Question: I am having a problem with crystal reports because the records are not being displayed correctly. Below is the screenshot of the comparison between the crystal report output and the query from the database.

I would like to ask for a work-around or solution to this. I tried deleting the object and placing it again but it didn't work.
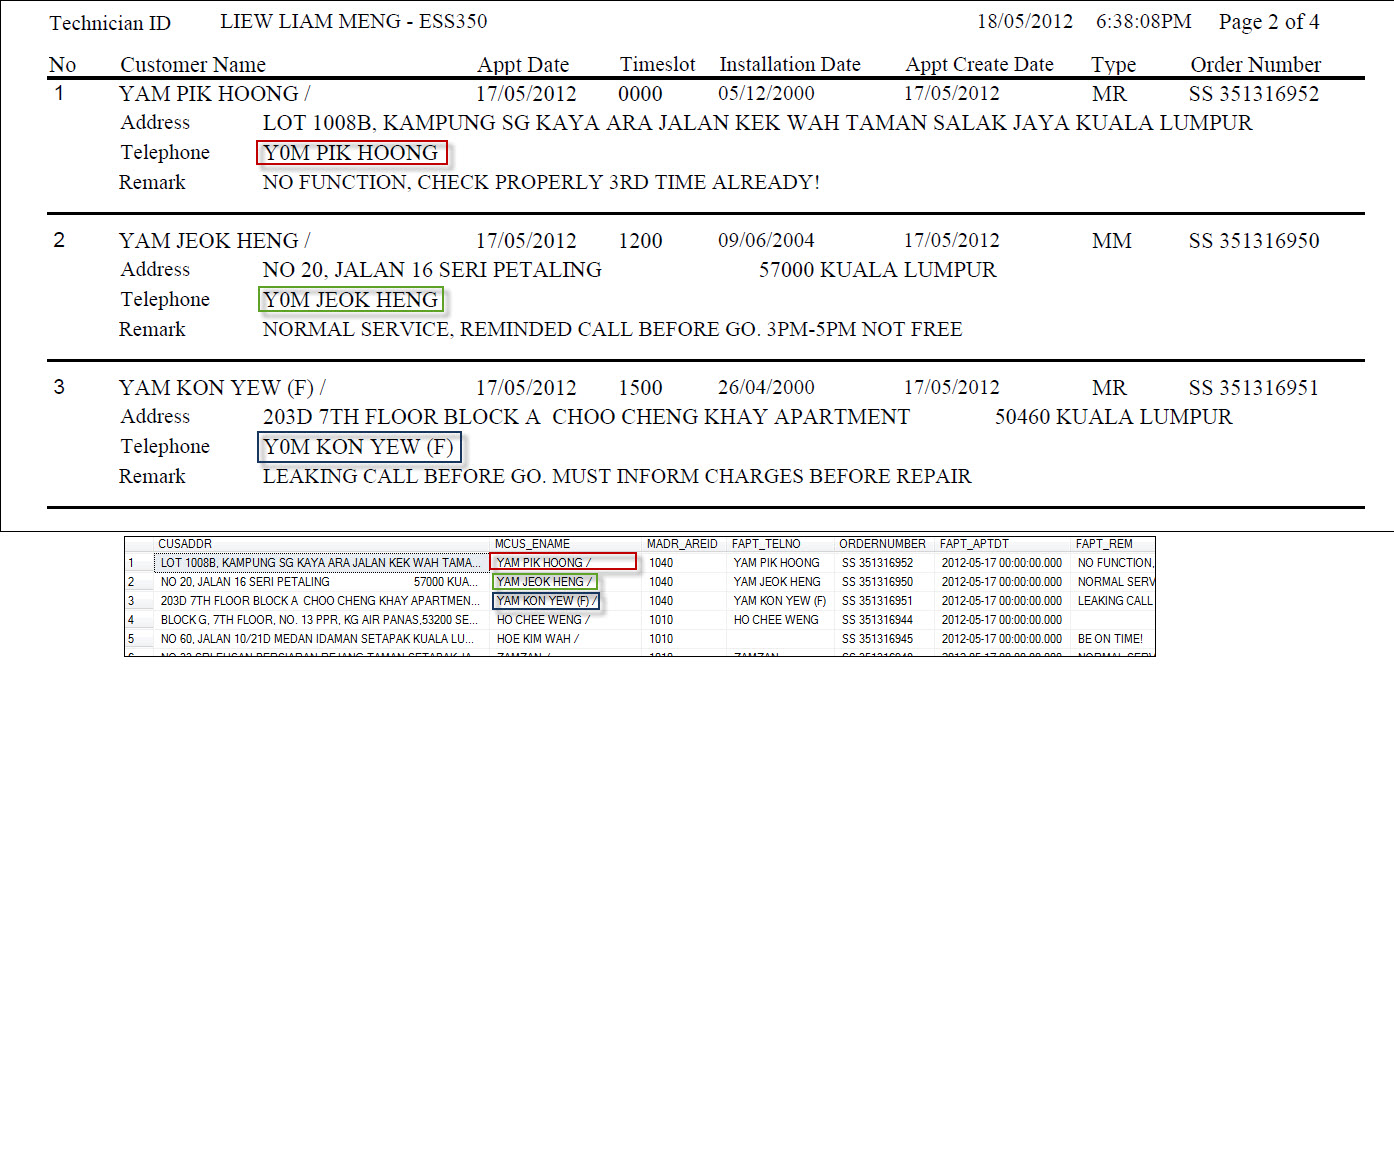
Answer: I found the solution, but still find it weird.
All that I have to do is to add this code and it will be back to normal
'lower(mtel_picnm)'
But I don't know why I need to do that. Any help on this? Just add in the comments to enlighten me.